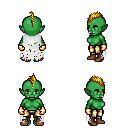
a pixel art fantasy rpg character, female body template, orc, green skin, white tattered cape, gold greaves, blonde mohawk hairstyle, gold gloves, brown shoes, four views (front, back, left, right), 2x2 character sprite sheet, small pixel art, hard edges, no anti-aliasing